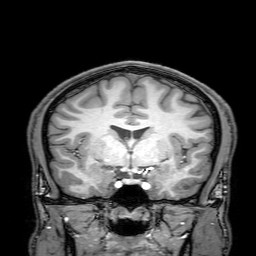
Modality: T1w
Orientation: sagittal
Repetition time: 0.00828 s
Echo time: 0.00388 s